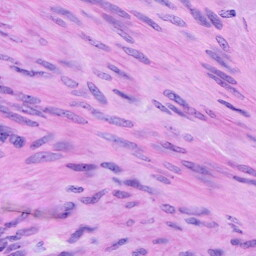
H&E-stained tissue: Cervix